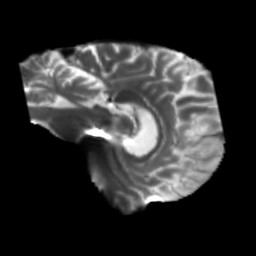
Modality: T2w
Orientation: sagittal
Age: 60
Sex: male
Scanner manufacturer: siemens
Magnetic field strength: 3 T
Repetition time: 5.25 s
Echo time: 0.08 s